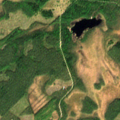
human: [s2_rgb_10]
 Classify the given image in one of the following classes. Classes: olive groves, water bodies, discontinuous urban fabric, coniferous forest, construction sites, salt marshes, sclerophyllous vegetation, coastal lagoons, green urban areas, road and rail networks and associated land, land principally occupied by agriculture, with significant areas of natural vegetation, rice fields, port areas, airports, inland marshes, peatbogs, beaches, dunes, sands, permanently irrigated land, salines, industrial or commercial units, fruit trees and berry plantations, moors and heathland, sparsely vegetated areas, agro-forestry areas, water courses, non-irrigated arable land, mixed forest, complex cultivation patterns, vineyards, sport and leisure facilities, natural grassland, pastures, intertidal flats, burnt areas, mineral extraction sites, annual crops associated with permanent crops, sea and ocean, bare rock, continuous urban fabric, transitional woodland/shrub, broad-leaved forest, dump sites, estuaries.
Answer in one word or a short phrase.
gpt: coniferous forest, mixed forest, transitional woodland/shrub